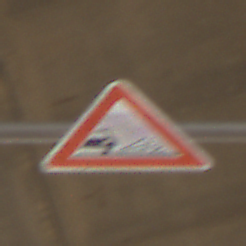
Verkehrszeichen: SplittSchotter
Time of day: SunriseSunset
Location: Roofed (Suburban)
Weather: Clear
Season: NotSpecified
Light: Natural